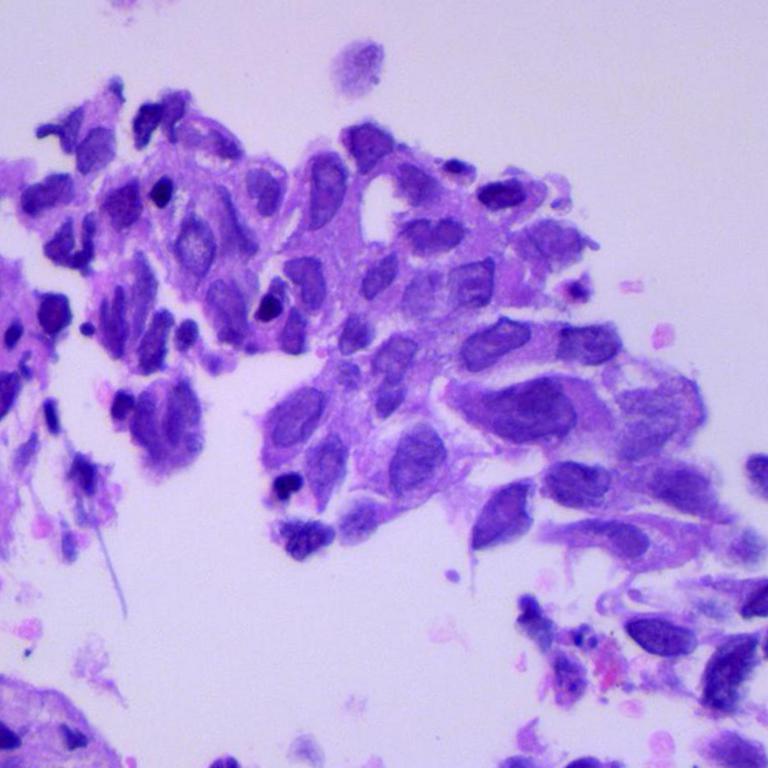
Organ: lung
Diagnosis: adenocarcinomas